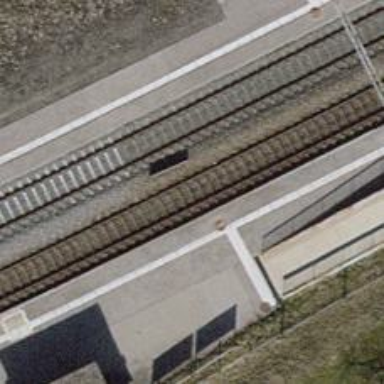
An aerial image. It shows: Stop position for public transport on the railway.